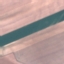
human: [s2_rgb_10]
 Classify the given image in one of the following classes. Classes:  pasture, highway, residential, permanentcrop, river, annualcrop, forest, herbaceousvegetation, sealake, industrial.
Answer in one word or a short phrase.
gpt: AnnualCrop